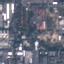
Land use / land cover: Industrial